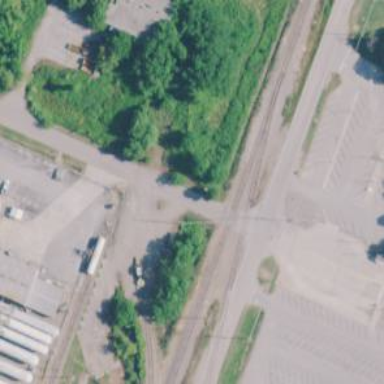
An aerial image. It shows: Railway level crossing.